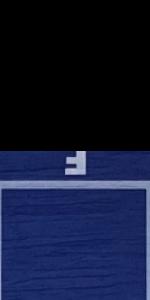
Label: Empty